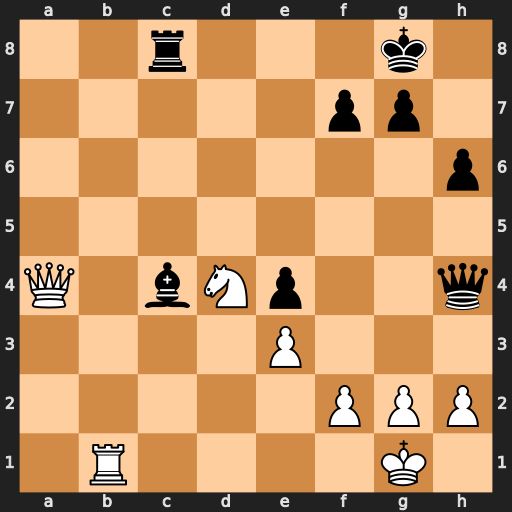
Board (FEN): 2r3k1/5pp1/7p/8/Q1bNp2q/4P3/5PPP/1R4K1
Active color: w
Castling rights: -
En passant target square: -
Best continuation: Rc1 Qh5 Rxc4 Rxc4 Qxc4